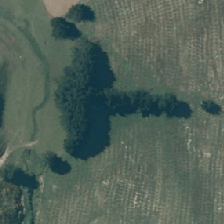
Land cover: herbaceous_freshwater_vege